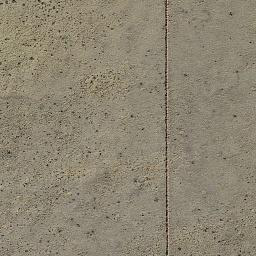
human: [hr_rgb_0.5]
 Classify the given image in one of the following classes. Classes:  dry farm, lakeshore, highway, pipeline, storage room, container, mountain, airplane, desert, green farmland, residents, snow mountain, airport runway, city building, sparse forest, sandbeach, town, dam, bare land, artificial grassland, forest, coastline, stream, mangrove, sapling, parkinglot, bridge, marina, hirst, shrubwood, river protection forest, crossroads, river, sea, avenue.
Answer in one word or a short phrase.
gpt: bare land